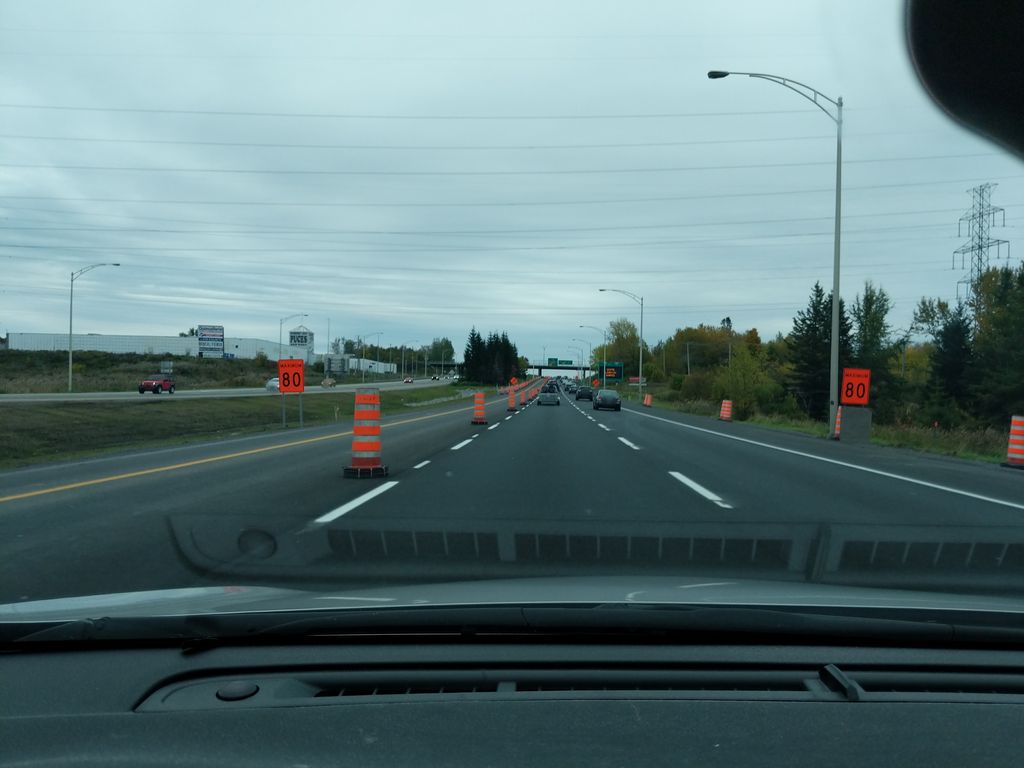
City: quebec_city